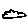
Label: cloud